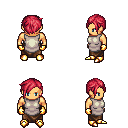
a pixel art fantasy rpg character, male body template, human, tanned skin, white tunic, robe skirt, ruby red pixie cut hairstyle, gold gloves, gold boots, four views (front, back, left, right), 2x2 character sprite sheet, small pixel art, hard edges, no anti-aliasing